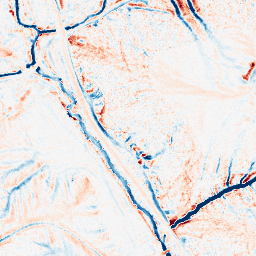
Category: edge_preserving
Decomposition family: median
Decomposition parameters: size: 11
Upsampling method: regularized
Upsampling parameters: scale: 4
lambda_reg: 0.01
Upsampling scale: 4